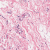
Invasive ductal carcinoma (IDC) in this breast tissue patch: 0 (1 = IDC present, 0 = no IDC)